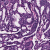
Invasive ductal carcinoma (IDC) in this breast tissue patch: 1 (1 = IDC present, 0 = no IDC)